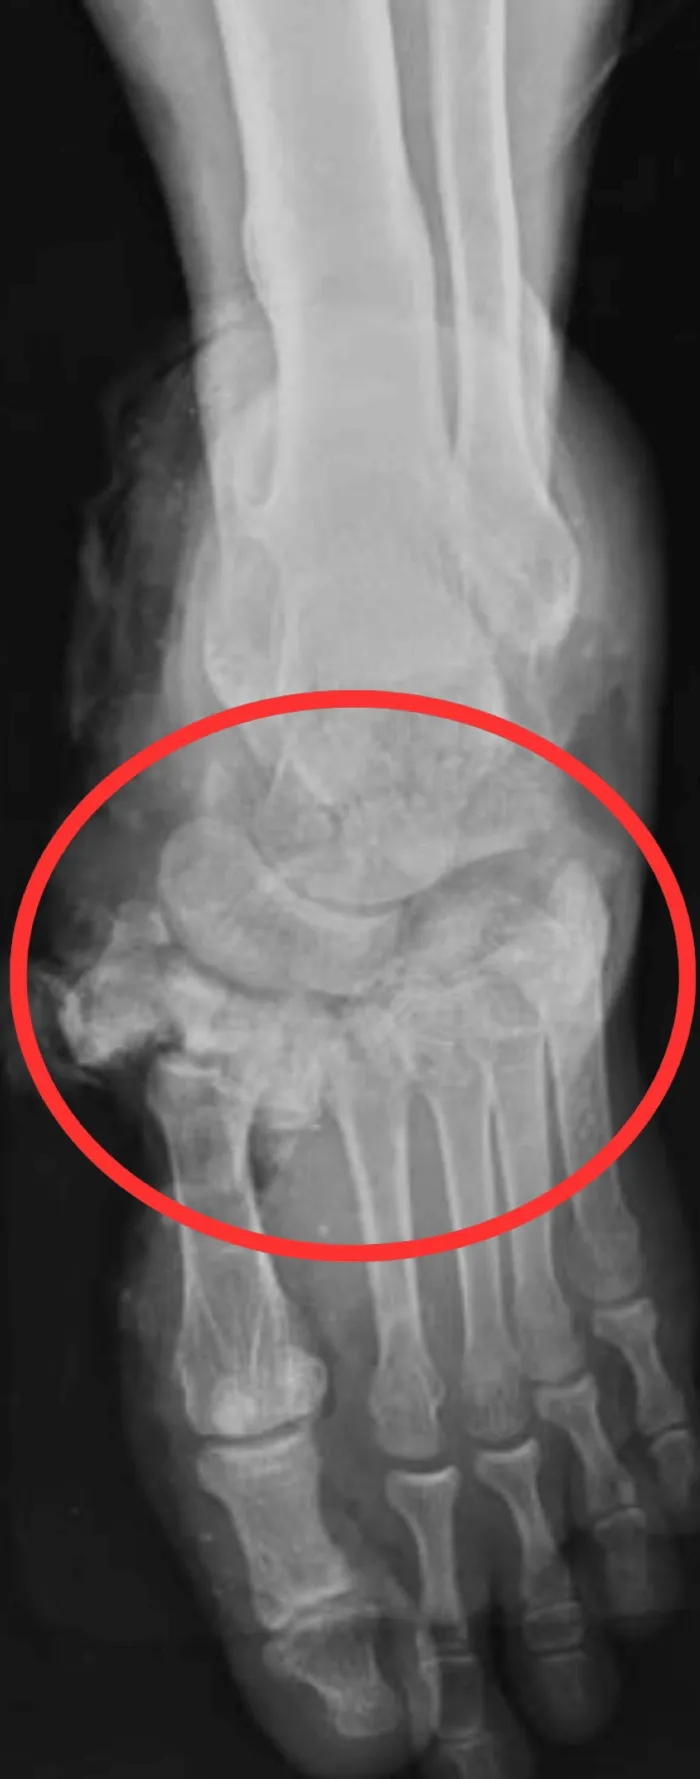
AP view of X-ray of the affected foot. The circle shows fractures of the cuneiform and cuboid bone. AP, anteroposterior.
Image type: radiology (x_ray)